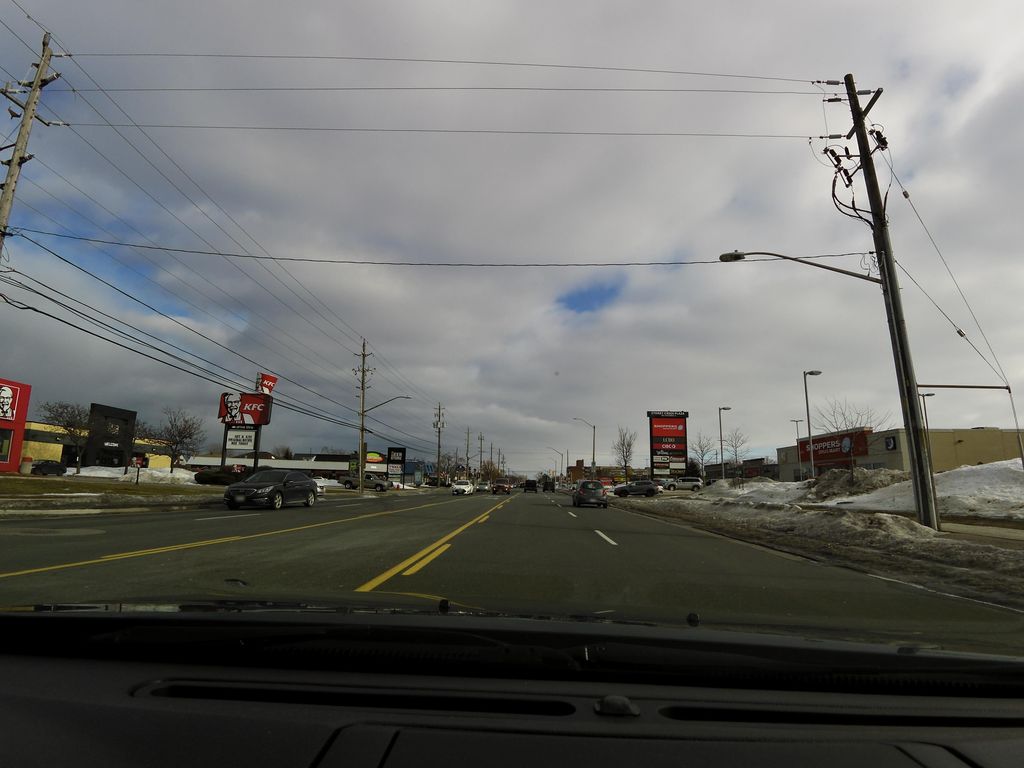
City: hamilton